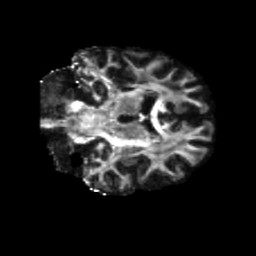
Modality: FA
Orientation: coronal
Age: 70
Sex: male
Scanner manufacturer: siemens
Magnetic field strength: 3 T
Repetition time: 5.25 s
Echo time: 0.08 s